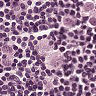
Metastatic tissue present: yes